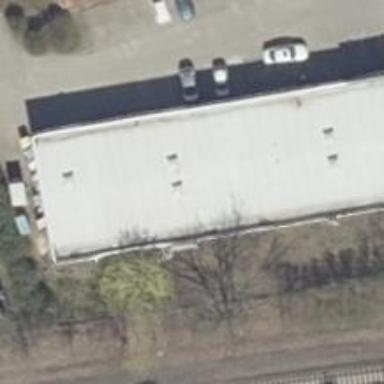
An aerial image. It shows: Commercial building housing car repair shop.